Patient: sex M, age 62
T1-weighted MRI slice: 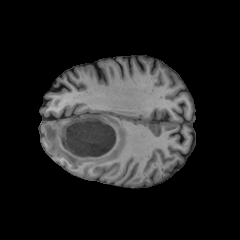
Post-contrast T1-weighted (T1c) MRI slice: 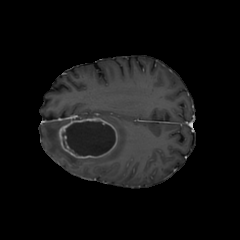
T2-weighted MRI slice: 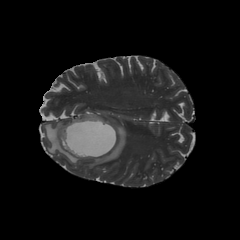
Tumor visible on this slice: yes
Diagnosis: Glioblastoma, IDH-wildtype
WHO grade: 4